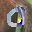
Label: 0